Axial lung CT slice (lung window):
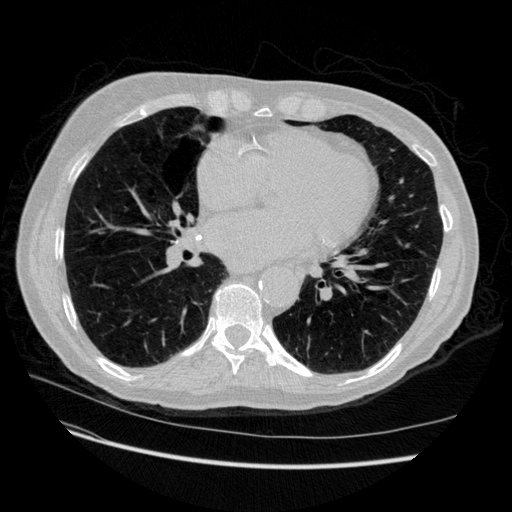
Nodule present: no